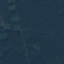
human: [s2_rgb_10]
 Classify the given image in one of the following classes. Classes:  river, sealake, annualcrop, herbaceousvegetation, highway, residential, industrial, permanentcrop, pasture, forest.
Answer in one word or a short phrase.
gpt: Forest